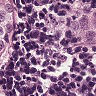
Metastatic tissue present: yes